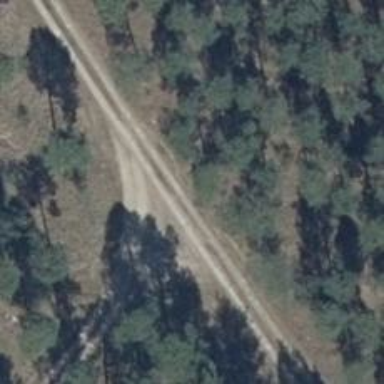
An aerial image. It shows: Track with grade3 tracktype. The surface is concrete in the lanes.